RGB frame:
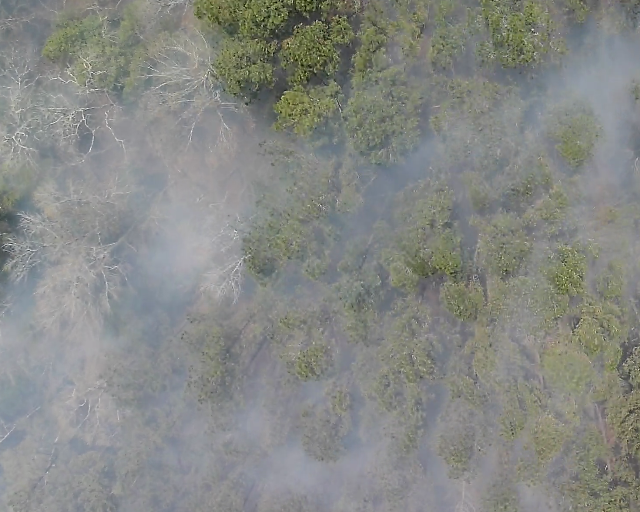
Thermal frame:
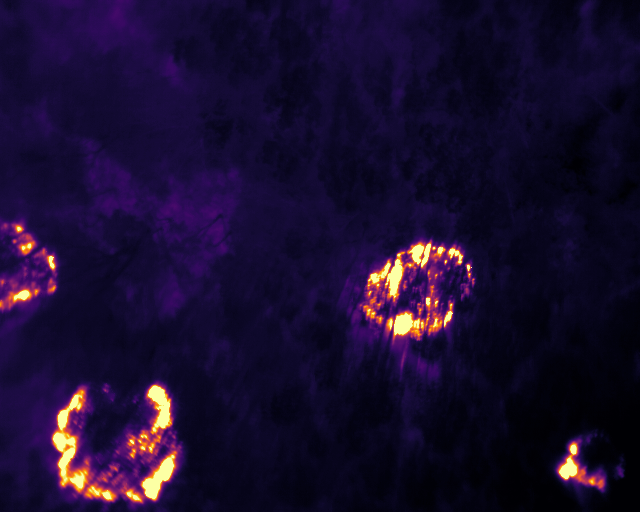
Captured: 2026-02-26 02:30:22
Pixels at or above 80 °C: 5260 (fraction of frame: 0.01605)